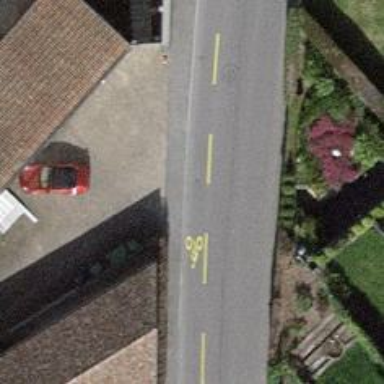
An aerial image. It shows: Tertiary road with designated cycle lane on the left.